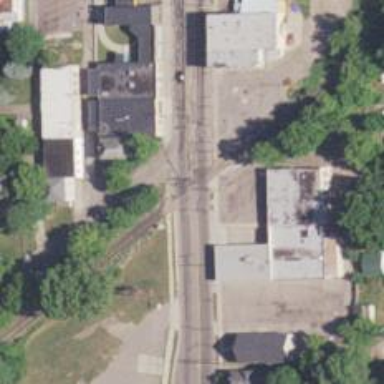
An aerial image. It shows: Railway level crossing.